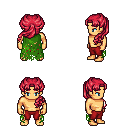
a pixel art fantasy rpg character, male body template, human, tanned skin, green tattered cape, red pants, ruby red princess hairstyle, four views (front, back, left, right), 2x2 character sprite sheet, small pixel art, hard edges, no anti-aliasing